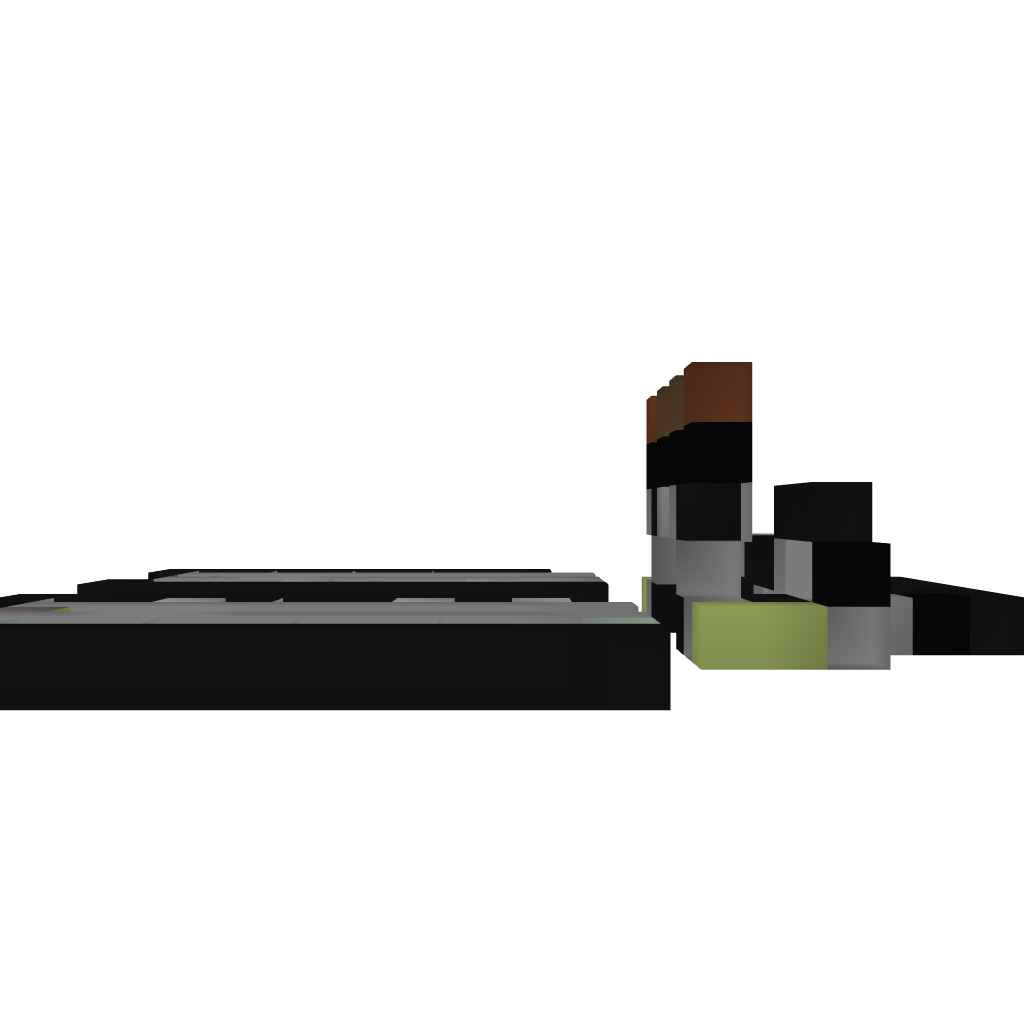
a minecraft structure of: Piston run